Question: Can I prevent DocuSign from asking recipients for their location, since it won't be relevant to the document they're signing?

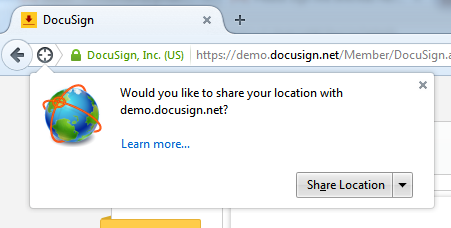
Answer: Thanks for answering, Max!
> If you have access to DocuSign's Signing Resource File in Branding, it can be disabled for all envelopes by setting the DocuSign_DisableLocationAwareness node to true (disabled). The default value is false (enabled). For more information, please see the DocuSign Signing Resource File Information Guide. For assistance in gaining access to this feature or for futher assistance, contact your DocuSign Account Manager.
<URL>